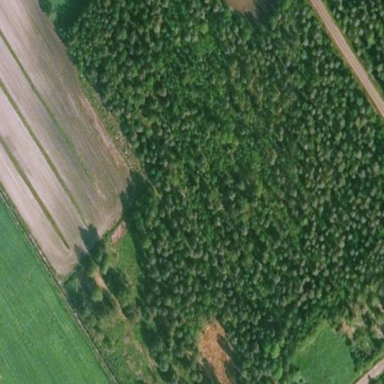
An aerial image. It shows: Forest area.